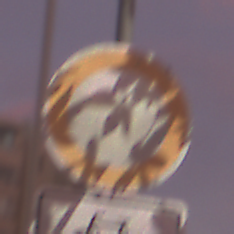
Verkehrszeichen: VerbotFahrzeugeAllerArt
Zusatzzeichen unten: EinspurigeFahrzeugeFrei1
Umgebung: Outdoor, Urban
Tageszeit: SunriseSunset
Wetter: PartlyCloudy
Licht: Natural
Jahreszeit: NotSpecified
Kontrast: MediumContrast